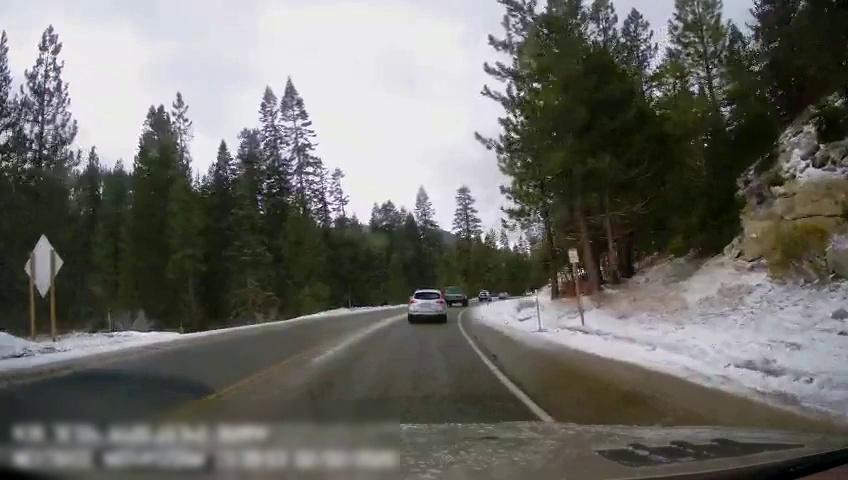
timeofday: Day
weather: Snowy
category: Drivable Space
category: Vehicles | Car
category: Vehicles | Truck
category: Vehicles | SUV
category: Lanes | Current Lane
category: Lanes | Opposite Lane
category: Lanes | Current Lane
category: Traffic | Signs